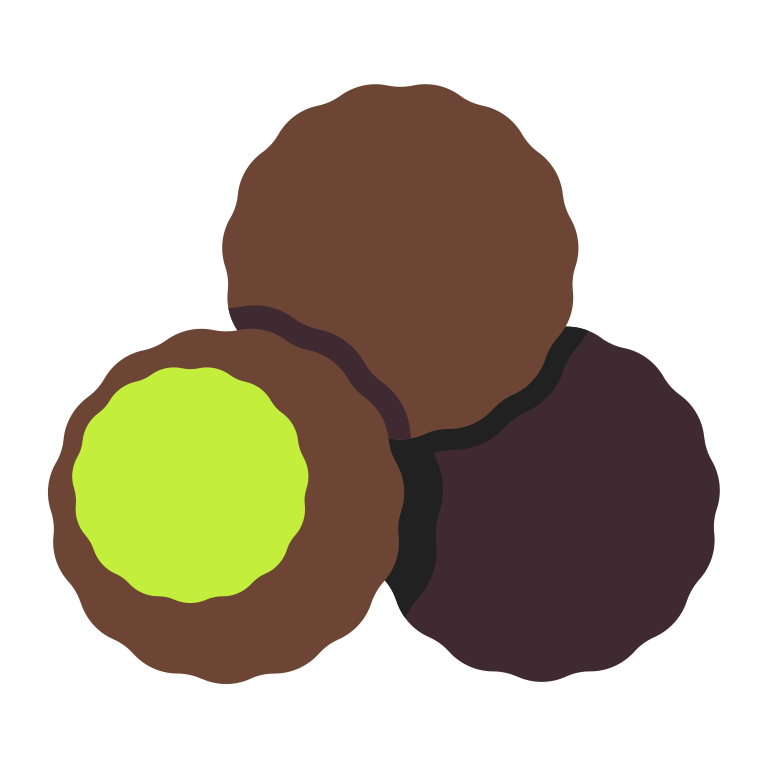
falafel flat